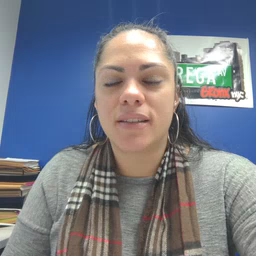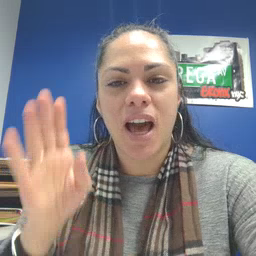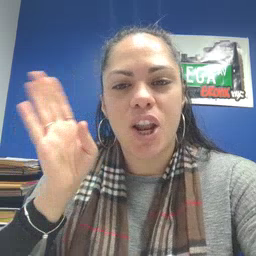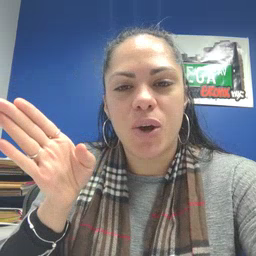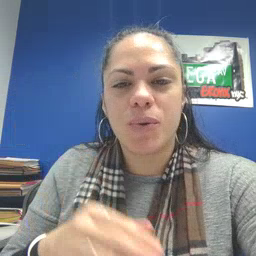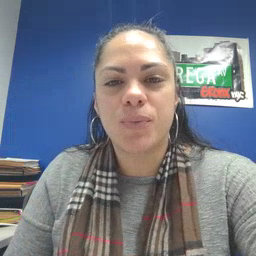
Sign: hello